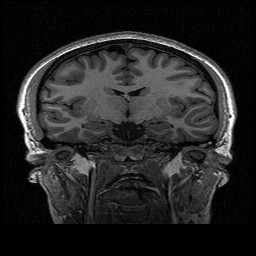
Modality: T1w
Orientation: sagittal